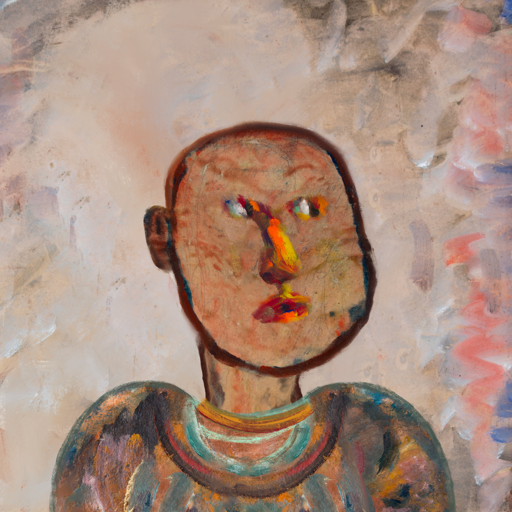
Background: Roy_Bahadur, Head And Neck Side: Orphan, Face Side: An_Impression, Bust: Boggyland, Hair Side: Blank, Head Accessory: Blank, Second Necklace: Blank, Necklace: Mother_And_Son_Son, Baby: Blank